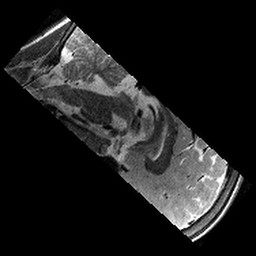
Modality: T2w
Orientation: sagittal
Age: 11
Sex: male
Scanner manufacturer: siemens
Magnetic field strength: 3 T
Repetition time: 9.23 s
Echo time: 0.067 s